Question: The figure describes the ball exchange problem. The white ball can exchange positions with the adjacent colored balls in the 4-neighborhood. The target state is that all balls are arranged in the order of red, blue, green, yellow and purple from the upper left corner in the order of rows first and columns. How many exchanges are needed?
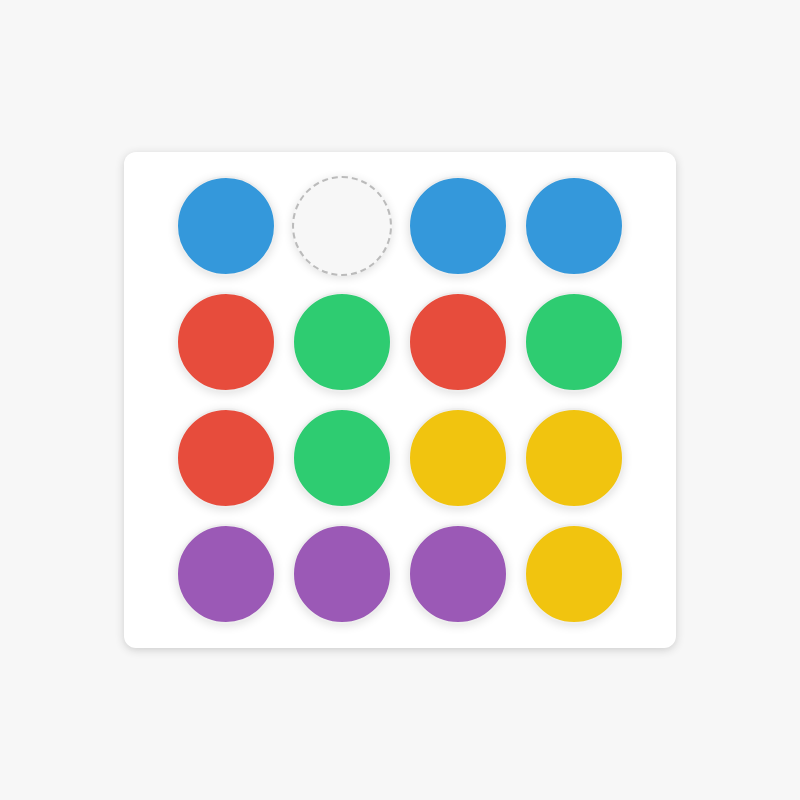
Answer: 17